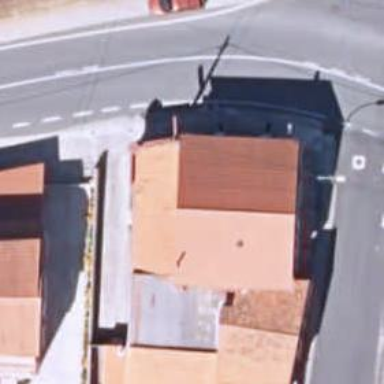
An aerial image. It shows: Cafe.